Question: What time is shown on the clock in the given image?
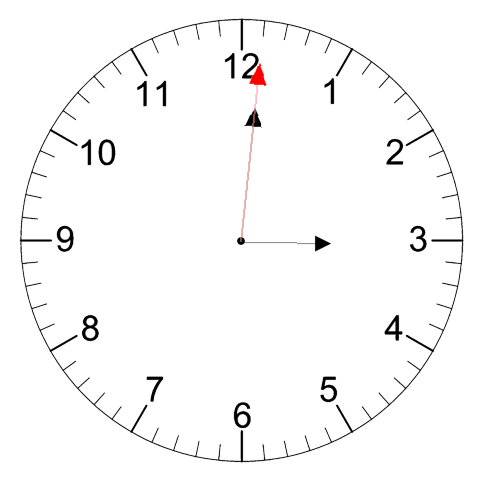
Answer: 03:01:01